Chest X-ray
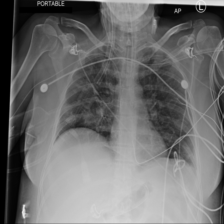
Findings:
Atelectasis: negative
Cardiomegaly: negative
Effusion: negative
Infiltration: negative
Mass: negative
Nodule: negative
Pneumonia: negative
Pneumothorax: negative
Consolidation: negative
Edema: negative
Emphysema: negative
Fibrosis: negative
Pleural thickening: negative
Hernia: negative